Question: I'm working on allowing users to upload profile pictures for my site. The classic example of what I'm trying to avoid is <URL> where each users image is skewed and looks very ugly:

So, how can I progmatically crop/create standard sized versions of an image without the skewing demonstrated above?
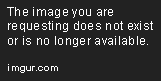
Answer: Well, you must have a maximum height and width, lets assume the image size you have available is square, say 100x100.
When a user uploads an image get the dimensions of it, then work out which is greater, the height or the width.
Then take the greatest measurement and get the ratio of that measurement to your target measurement, then use that ratio to scale both the height and width.
So if the user uploads a picture of 500 height and 450 width, as the height is greatest you'd divide 100 by 500, your thumbnail size. This gives us .2 as the ratio. which means the width will become 90, so you would shrink to 100x90, and no distortion would occur.